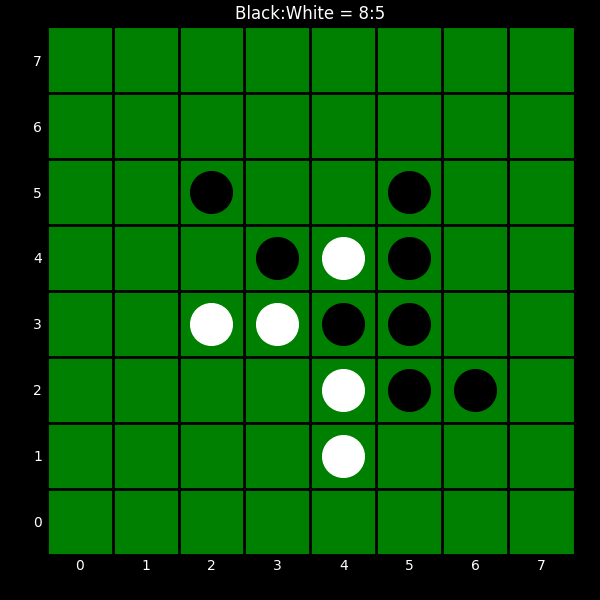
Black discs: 8
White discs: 5